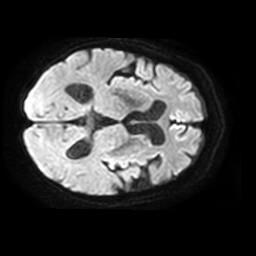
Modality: TRACE
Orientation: axial
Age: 73
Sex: female
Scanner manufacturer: philips
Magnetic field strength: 3 T
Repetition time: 3.961 s
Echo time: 0.06134 s